Field crop: maize
Growth stage: 1
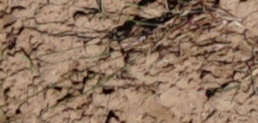
Species: lolium